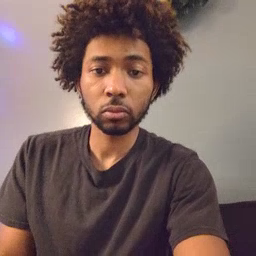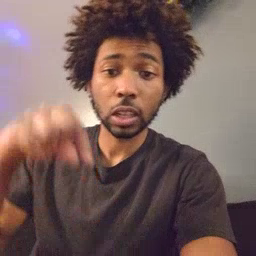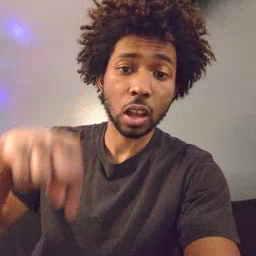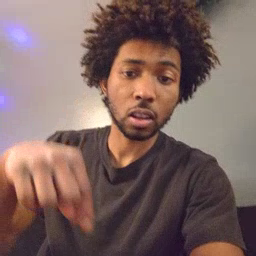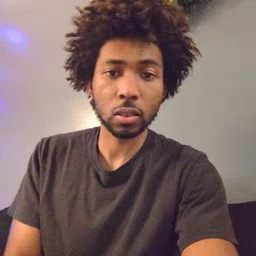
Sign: down